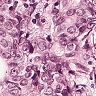
Metastatic tissue present: yes